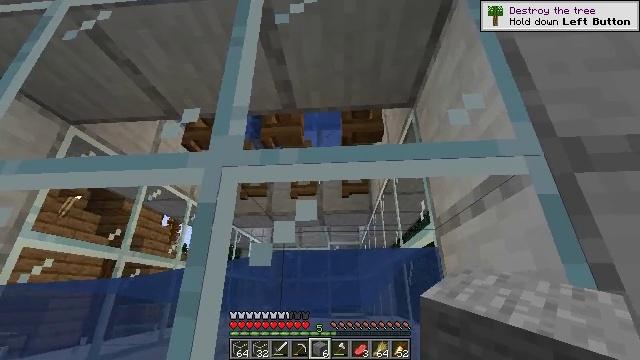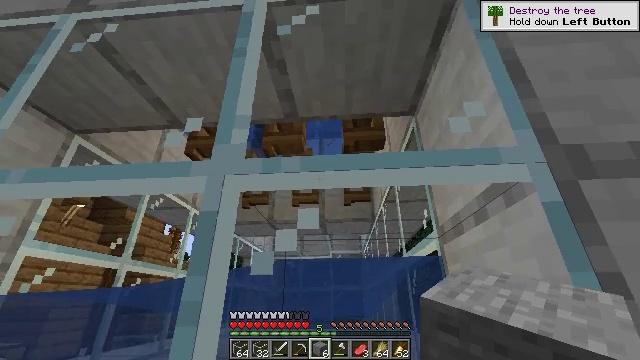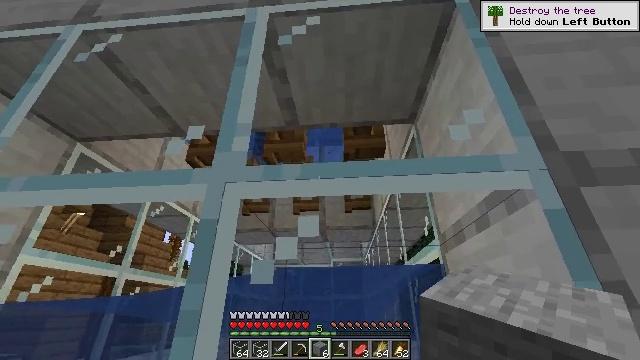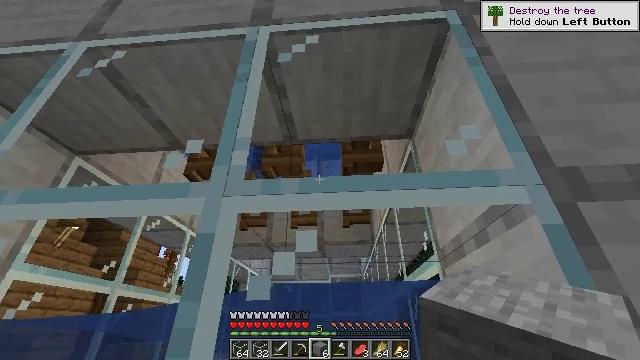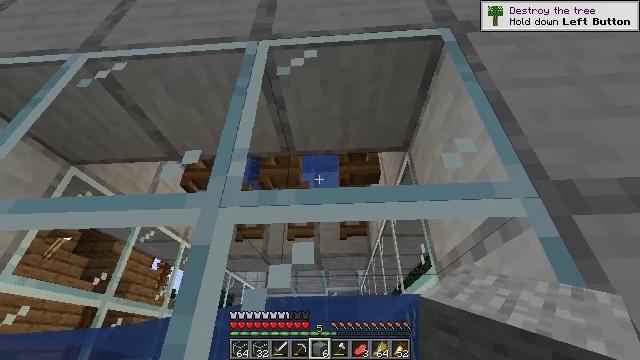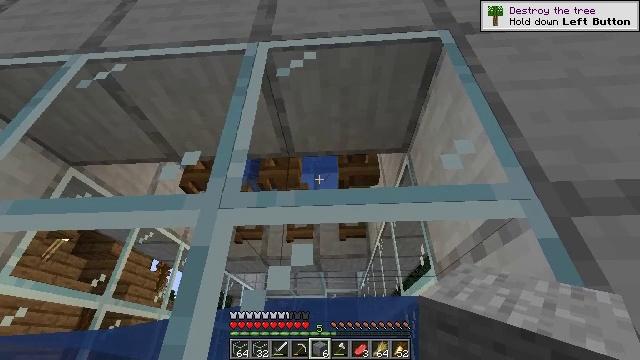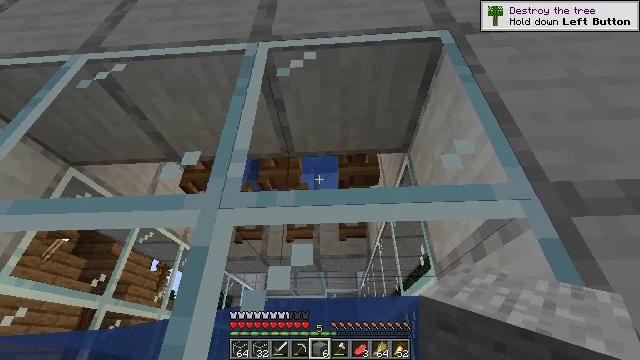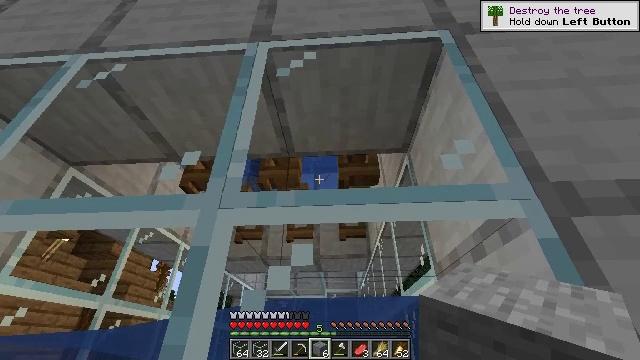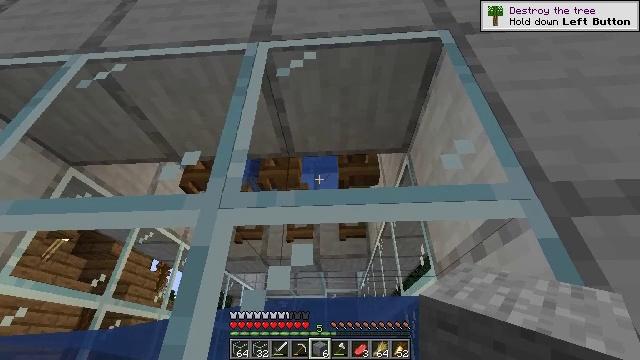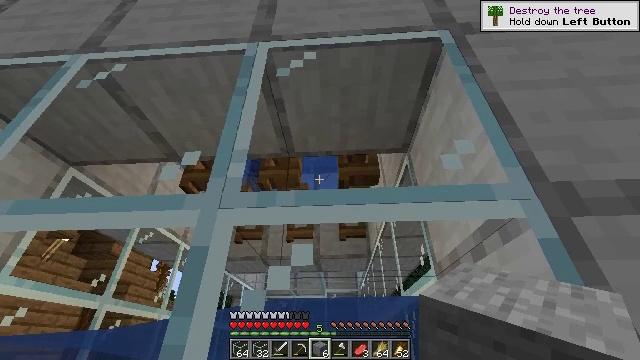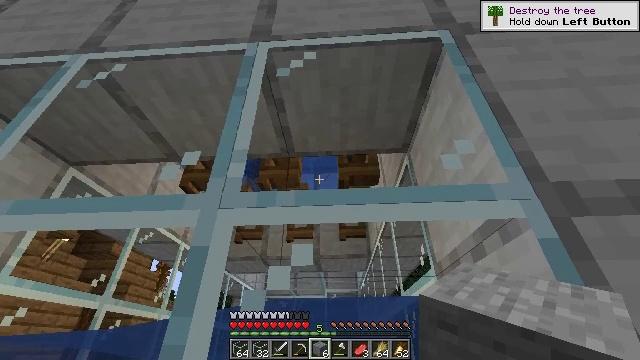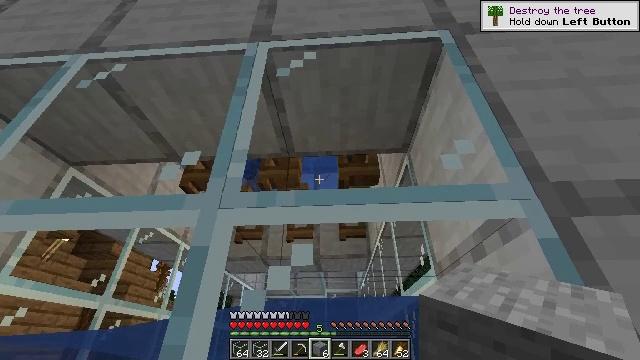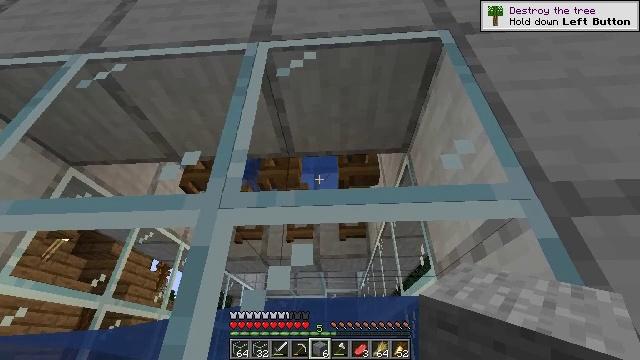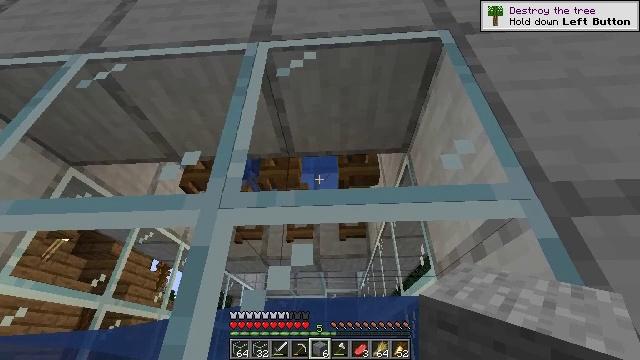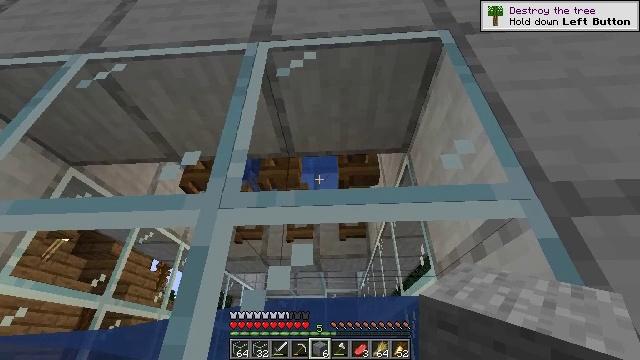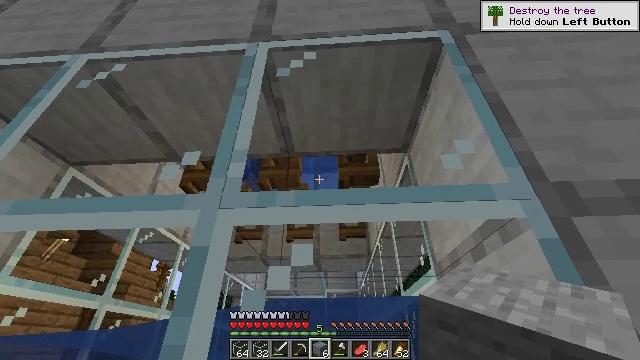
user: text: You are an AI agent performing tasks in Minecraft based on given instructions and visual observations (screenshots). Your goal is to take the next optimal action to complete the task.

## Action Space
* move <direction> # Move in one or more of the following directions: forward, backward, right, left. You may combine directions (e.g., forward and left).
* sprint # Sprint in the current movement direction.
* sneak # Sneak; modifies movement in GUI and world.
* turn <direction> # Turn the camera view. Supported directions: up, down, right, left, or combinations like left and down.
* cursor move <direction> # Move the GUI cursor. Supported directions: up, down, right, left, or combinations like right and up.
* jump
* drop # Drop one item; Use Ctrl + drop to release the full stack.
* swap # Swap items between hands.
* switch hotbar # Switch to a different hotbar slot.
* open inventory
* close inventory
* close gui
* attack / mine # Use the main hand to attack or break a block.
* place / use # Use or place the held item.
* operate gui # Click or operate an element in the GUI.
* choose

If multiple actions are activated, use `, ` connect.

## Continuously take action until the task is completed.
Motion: motion action
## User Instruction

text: Break the glass block.
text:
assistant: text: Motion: turn up
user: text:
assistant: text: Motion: turn up
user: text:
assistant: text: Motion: turn up
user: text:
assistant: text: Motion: turn up
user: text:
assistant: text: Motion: no_op
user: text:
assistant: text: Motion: no_op
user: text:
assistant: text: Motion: no_op
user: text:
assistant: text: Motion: no_op
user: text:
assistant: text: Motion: no_op
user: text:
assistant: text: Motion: no_op
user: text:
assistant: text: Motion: no_op
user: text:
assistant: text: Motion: no_op
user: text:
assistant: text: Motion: no_op
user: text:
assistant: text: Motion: no_op
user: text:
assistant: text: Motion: no_op
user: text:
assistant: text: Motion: no_op
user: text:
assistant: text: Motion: no_op
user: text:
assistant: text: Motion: no_op
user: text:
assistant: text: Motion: no_op
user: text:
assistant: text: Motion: no_op
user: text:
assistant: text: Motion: no_op
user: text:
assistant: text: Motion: no_op
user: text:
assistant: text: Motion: no_op
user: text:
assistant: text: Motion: no_op
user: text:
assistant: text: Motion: no_op
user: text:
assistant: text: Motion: no_op
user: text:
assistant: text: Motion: no_op
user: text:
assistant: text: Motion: no_op
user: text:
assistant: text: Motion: no_op
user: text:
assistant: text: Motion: no_op